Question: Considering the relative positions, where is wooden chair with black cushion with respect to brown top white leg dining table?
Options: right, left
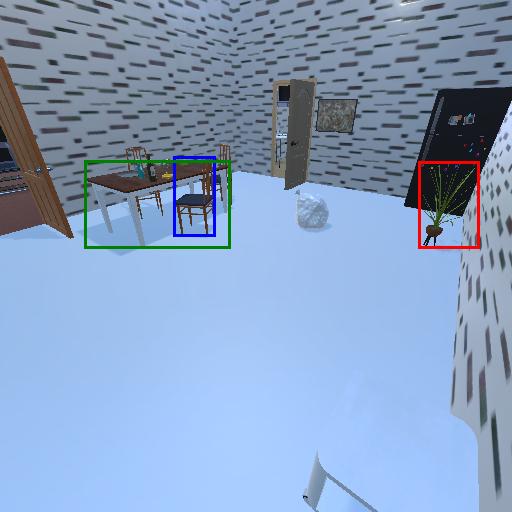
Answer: right